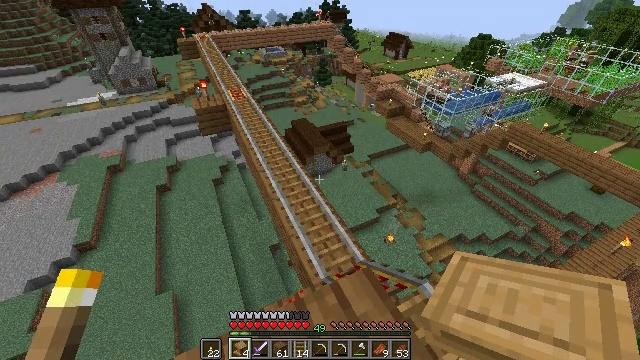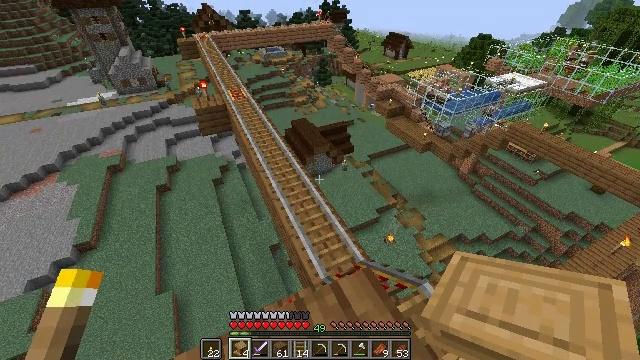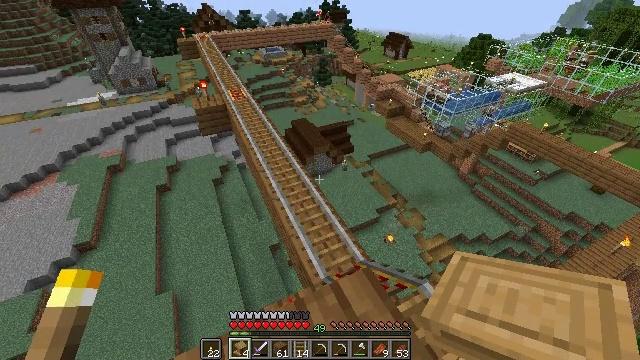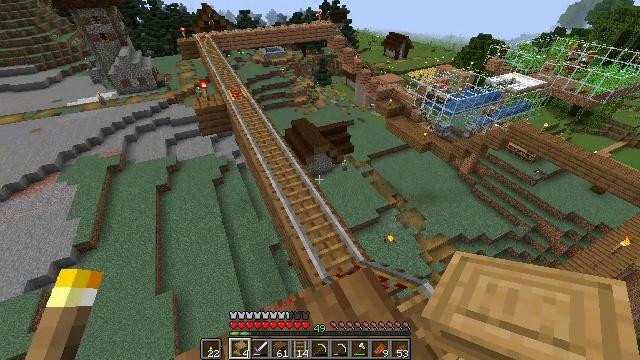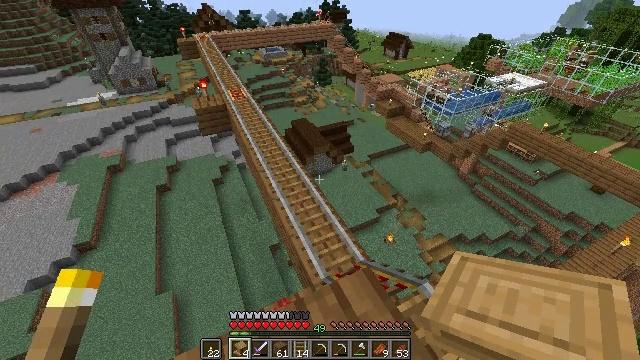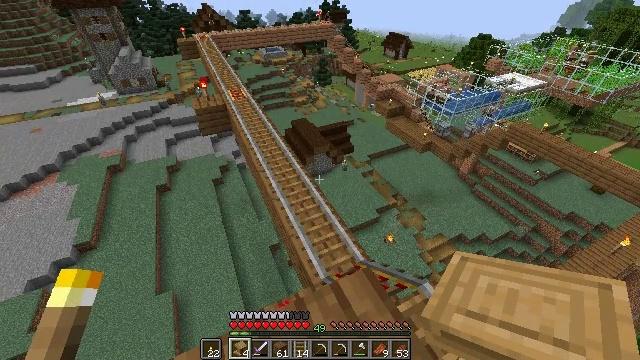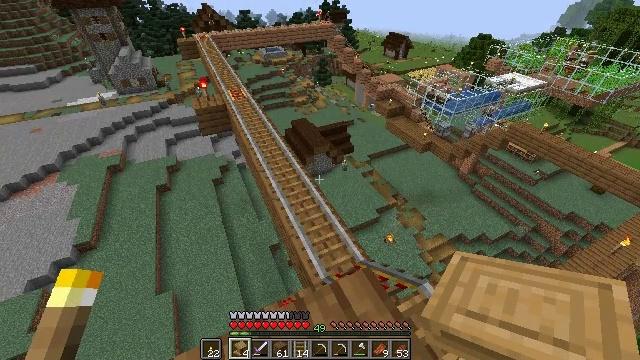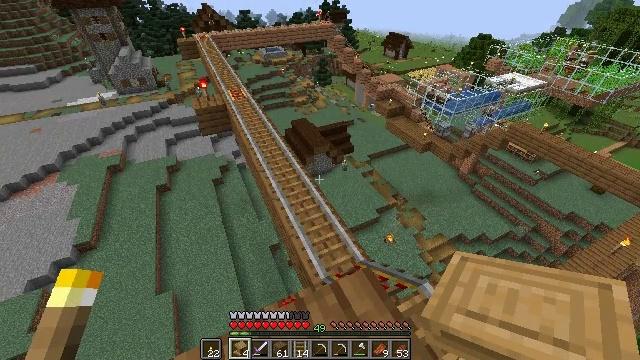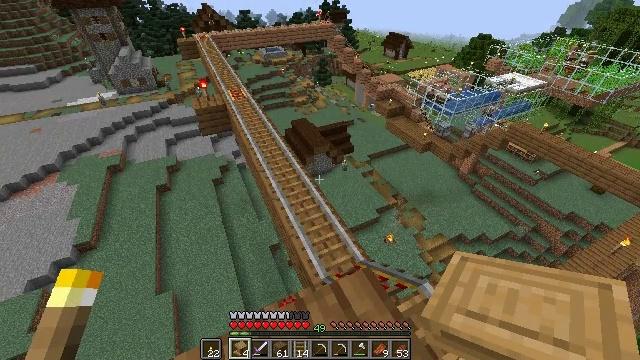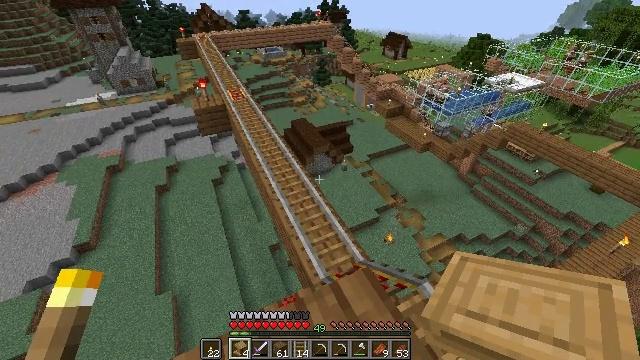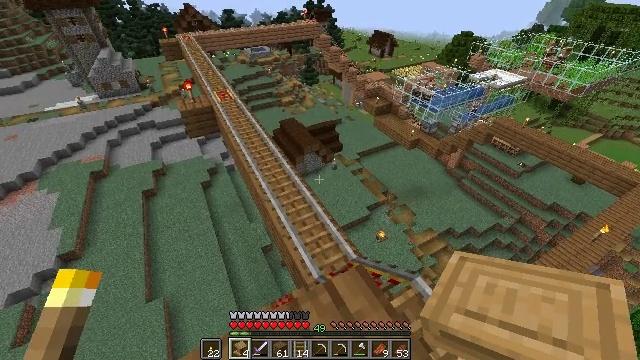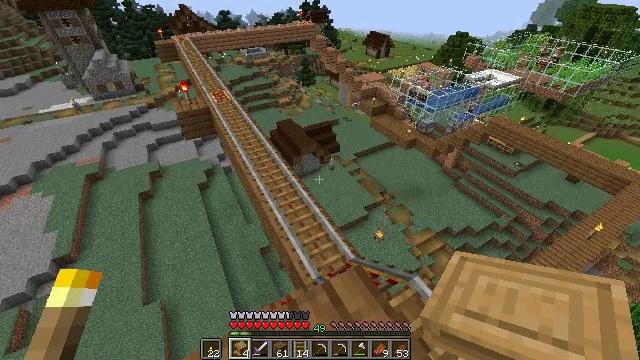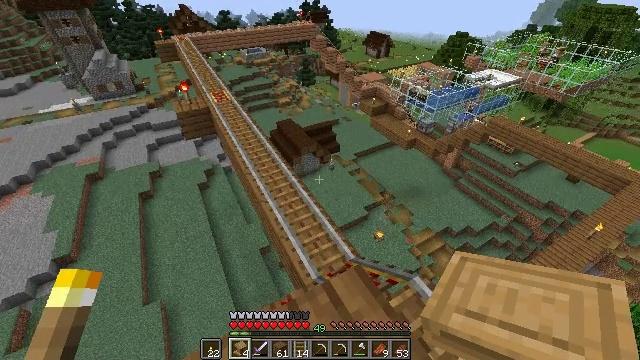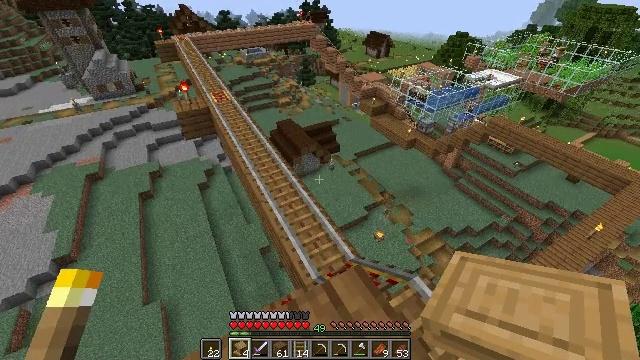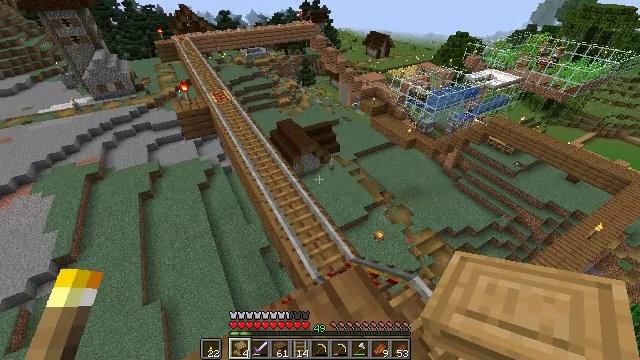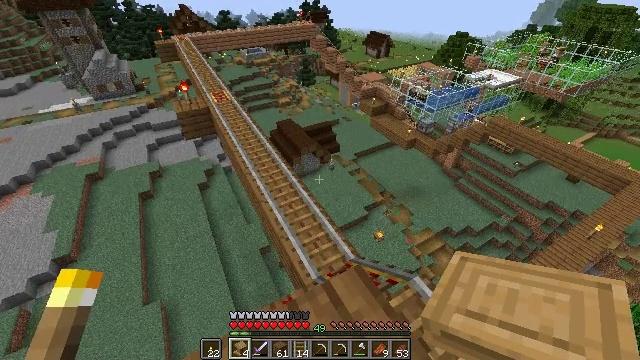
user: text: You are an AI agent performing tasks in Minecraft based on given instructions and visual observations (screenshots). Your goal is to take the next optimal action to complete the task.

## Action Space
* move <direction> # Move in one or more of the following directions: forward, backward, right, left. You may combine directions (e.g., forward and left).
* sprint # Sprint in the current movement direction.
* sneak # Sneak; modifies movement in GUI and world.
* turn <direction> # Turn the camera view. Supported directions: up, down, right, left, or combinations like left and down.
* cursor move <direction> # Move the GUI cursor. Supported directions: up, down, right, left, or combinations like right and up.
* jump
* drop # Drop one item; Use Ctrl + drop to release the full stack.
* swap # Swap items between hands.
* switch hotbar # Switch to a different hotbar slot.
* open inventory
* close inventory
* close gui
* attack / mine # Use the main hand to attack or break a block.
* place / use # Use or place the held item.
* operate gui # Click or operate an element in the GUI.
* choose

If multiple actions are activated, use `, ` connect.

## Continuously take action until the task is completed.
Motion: motion action
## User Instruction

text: Break spruce planks from a structure.
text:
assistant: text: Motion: no_op
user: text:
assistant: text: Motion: no_op
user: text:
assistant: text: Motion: no_op
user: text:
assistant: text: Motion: no_op
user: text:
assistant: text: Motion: no_op
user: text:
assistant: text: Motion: no_op
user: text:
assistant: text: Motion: no_op
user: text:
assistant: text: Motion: no_op
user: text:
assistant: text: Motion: no_op
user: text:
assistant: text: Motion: turn right
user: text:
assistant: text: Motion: no_op
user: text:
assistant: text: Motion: no_op
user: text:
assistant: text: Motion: no_op
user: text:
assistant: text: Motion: no_op
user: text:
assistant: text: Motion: no_op
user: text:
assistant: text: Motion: turn right
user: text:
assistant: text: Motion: turn right
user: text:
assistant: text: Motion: turn right
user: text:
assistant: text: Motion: turn right and up
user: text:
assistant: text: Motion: turn right and up
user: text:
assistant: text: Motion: turn right
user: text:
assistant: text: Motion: turn right
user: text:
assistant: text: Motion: no_op
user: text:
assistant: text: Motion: no_op
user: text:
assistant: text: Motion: no_op
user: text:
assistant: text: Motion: no_op
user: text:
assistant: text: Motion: no_op
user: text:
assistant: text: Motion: turn right
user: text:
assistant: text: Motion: turn right
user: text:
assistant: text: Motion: turn right and down